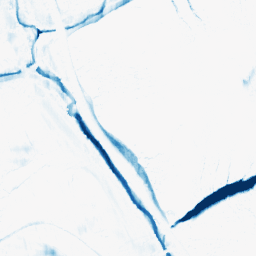
Category: morphological
Decomposition family: morphological_ellipse
Decomposition parameters: operation: closing
width: 20
height: 5
Upsampling method: sinc_hamming
Upsampling parameters: scale: 2
kernel_size: 8
Upsampling scale: 2